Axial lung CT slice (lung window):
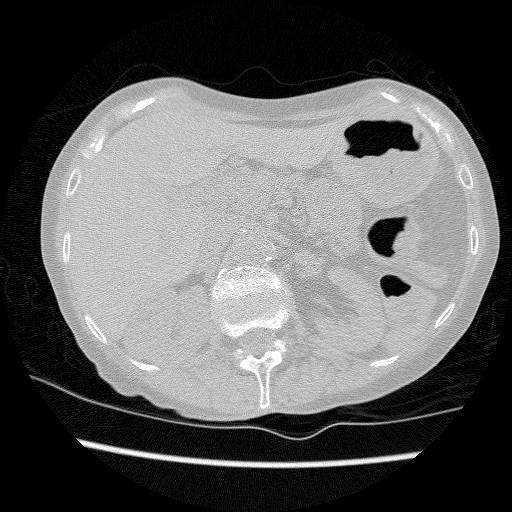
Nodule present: no